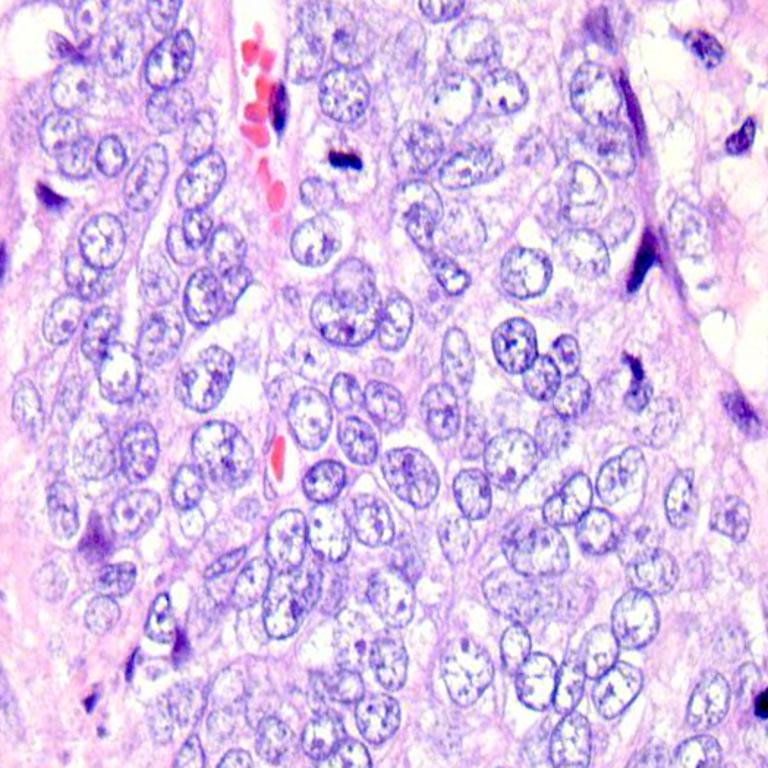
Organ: colon
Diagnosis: adenocarcinomas